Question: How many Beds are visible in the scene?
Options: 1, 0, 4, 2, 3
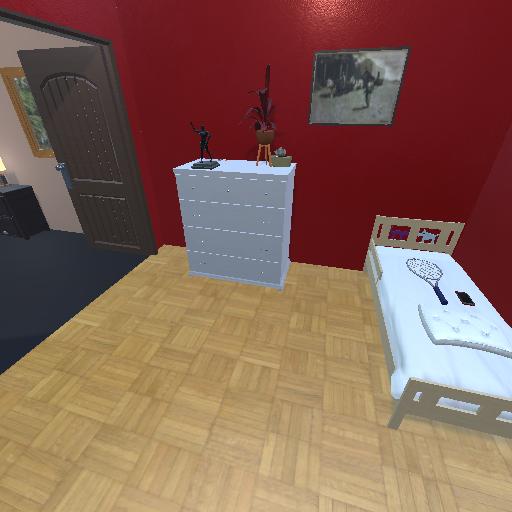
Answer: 1